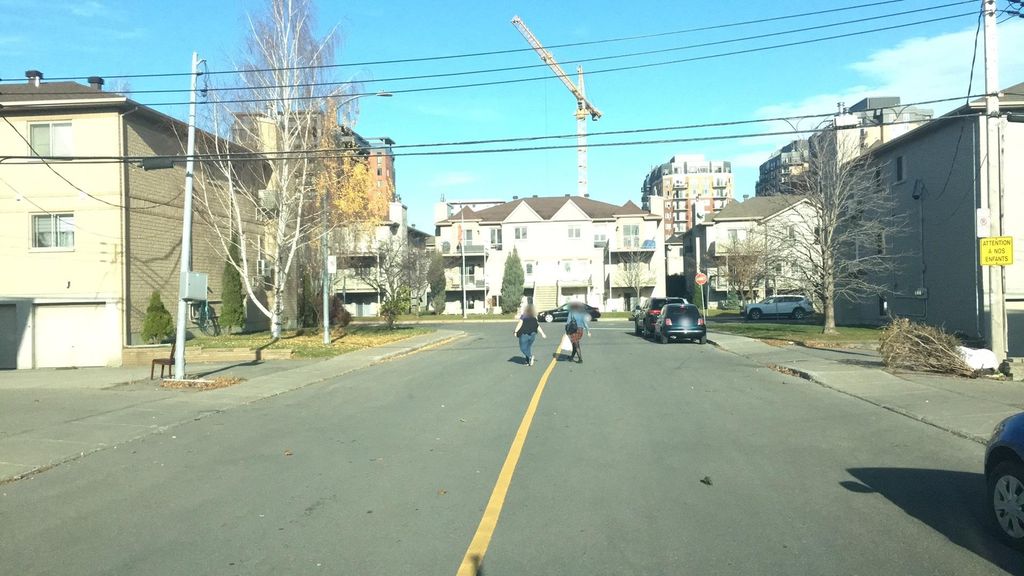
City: montreal